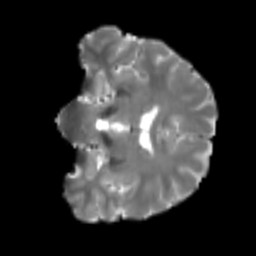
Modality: T2w
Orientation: coronal
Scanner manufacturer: siemens
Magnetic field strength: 3 T
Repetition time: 4 s
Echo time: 0.0594 s